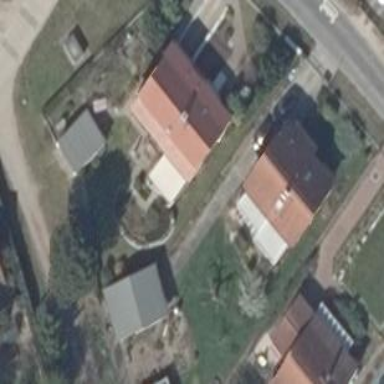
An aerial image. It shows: Detached building.